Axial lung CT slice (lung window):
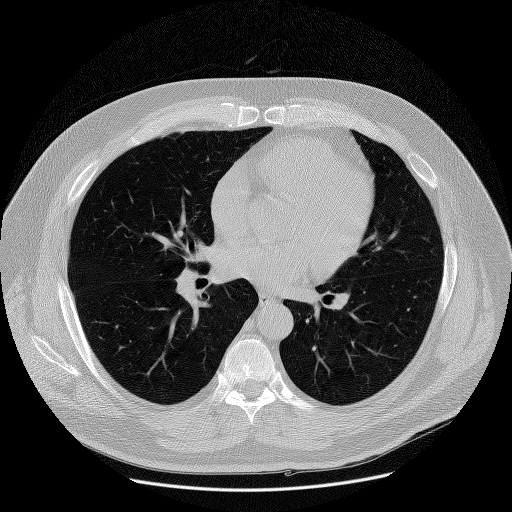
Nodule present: no